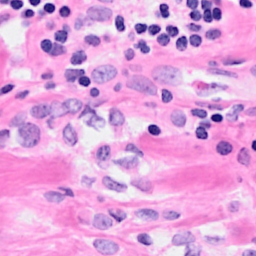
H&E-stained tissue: Breast